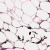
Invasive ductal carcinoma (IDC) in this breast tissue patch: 0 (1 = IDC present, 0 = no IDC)